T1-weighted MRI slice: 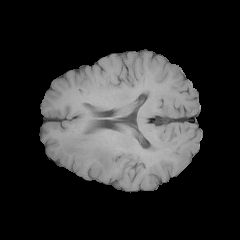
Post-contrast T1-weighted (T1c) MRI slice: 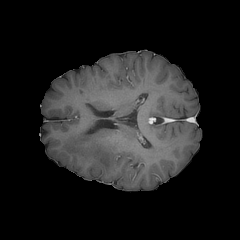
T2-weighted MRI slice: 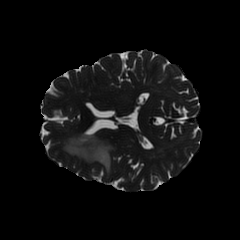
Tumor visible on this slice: yes